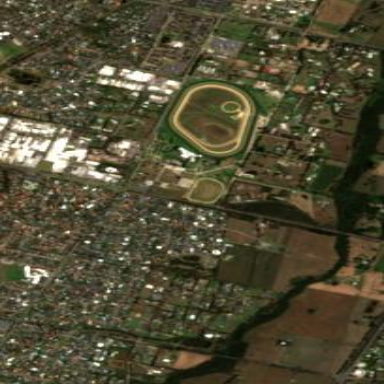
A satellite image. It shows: Sports centre for horse racing on grassy land.